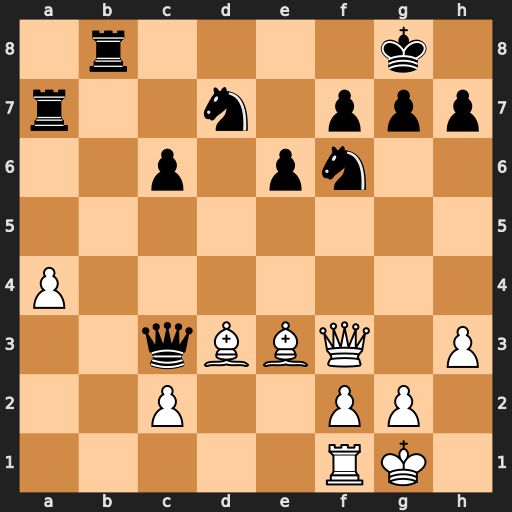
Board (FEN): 1r4k1/r2n1ppp/2p1pn2/8/P7/2qBBQ1P/2P2PP1/5RK1
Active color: w
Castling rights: -
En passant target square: -
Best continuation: Bxa7 Rb7 Bxh7+ Kxh7 Qxc3